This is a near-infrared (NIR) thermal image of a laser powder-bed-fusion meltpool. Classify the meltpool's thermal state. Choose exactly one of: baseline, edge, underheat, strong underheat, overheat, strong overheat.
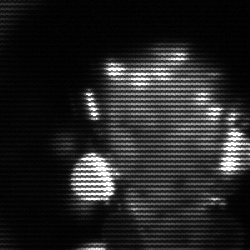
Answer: baseline